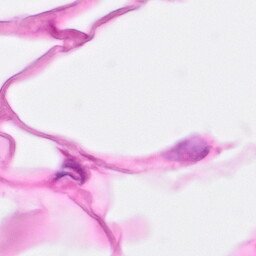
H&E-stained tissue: Pancreatic